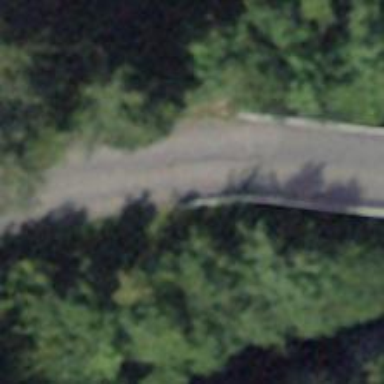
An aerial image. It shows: Unclassified road on bridge.